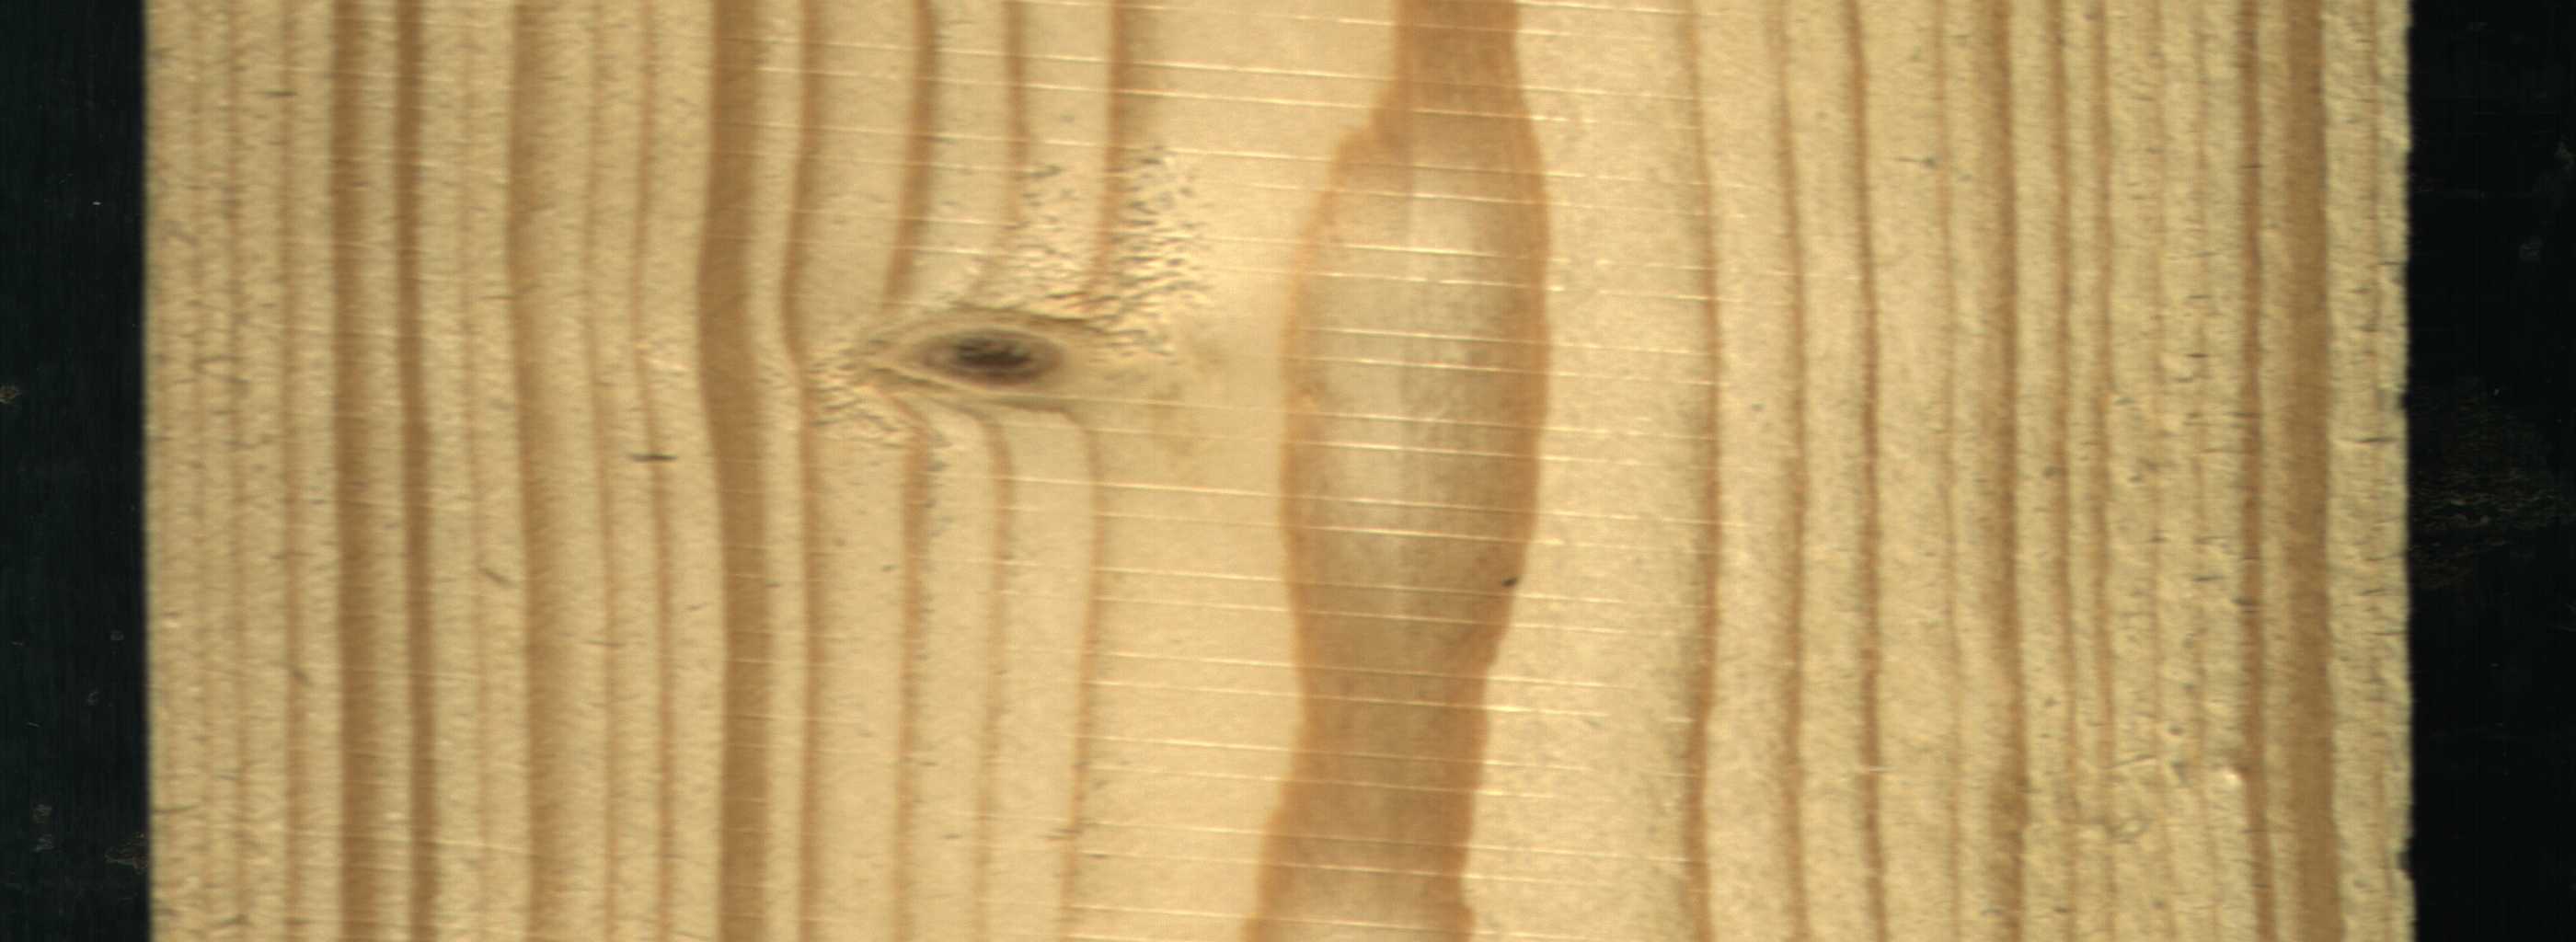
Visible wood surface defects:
Live_Knot